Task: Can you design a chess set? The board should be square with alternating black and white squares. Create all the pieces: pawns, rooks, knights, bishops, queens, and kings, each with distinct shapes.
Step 304:
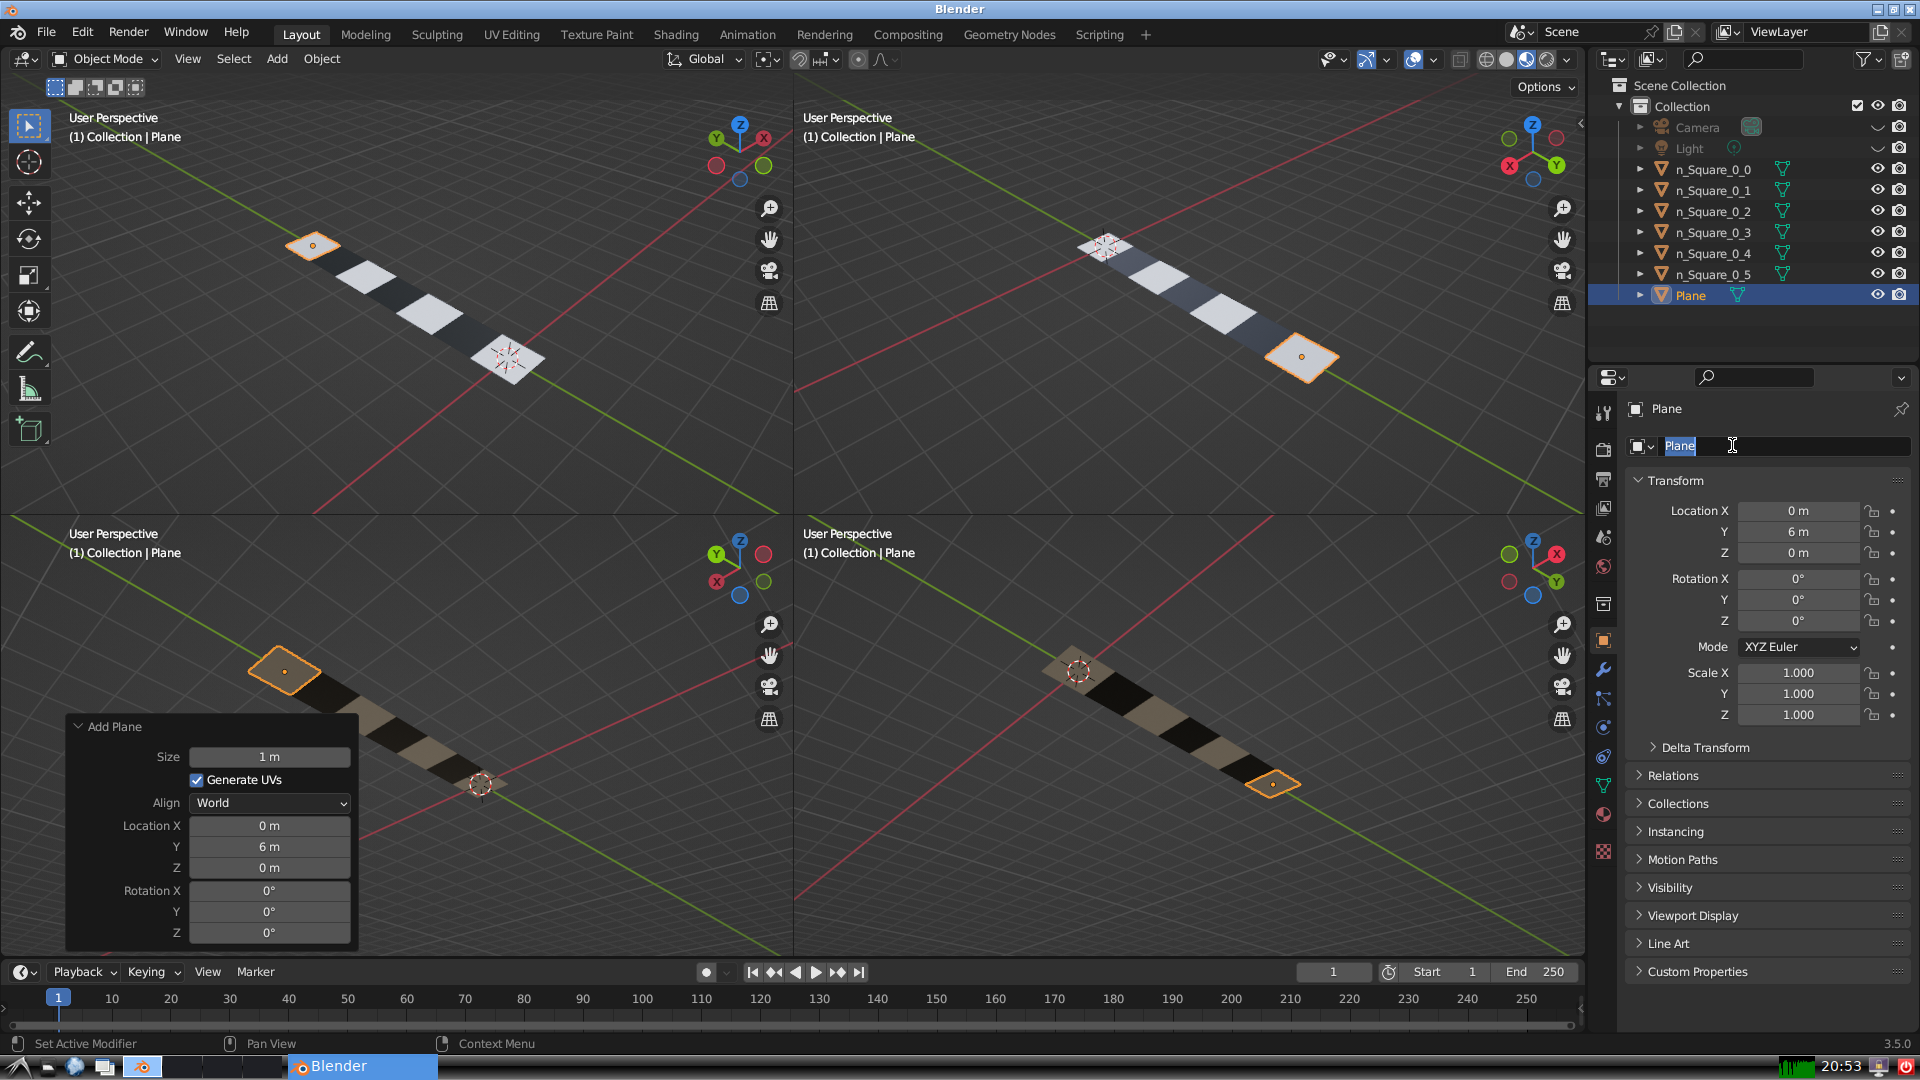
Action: input_text: n_Square_0_6